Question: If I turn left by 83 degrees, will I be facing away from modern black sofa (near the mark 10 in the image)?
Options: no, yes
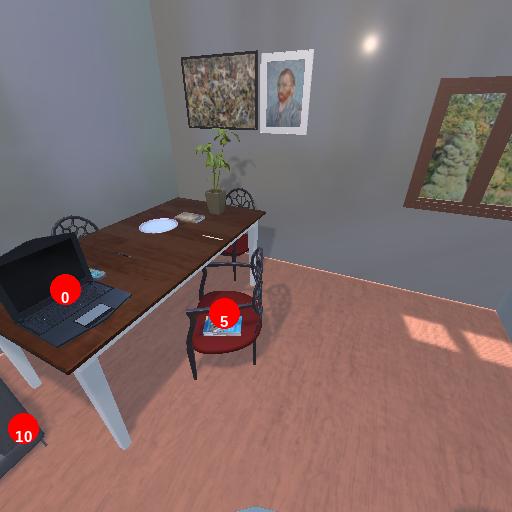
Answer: no